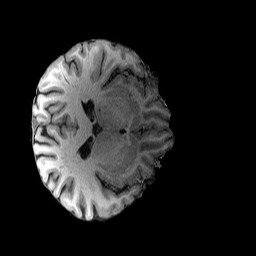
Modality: T1w
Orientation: axial
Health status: healthy